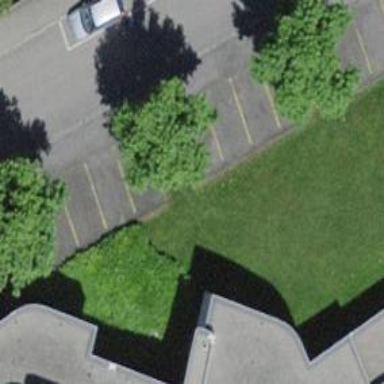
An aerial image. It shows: Parking space is available.